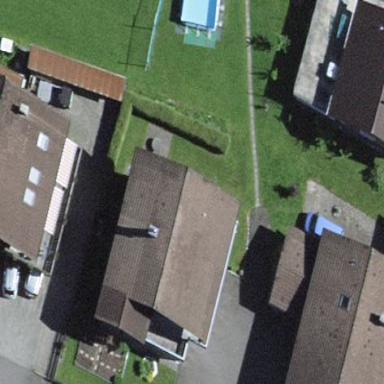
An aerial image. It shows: Simple and straightforward house.